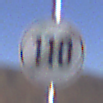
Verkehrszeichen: EndeGeschwindigkeit110
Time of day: MorningAfternoon
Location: Outdoor (Nature)
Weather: Clear
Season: NotSpecified
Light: Natural